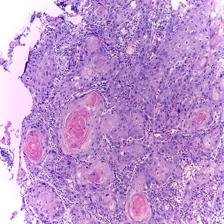
Diagnosis: OSCC